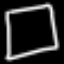
Label: square